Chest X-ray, PA view. Patient: 56 years old, sex F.
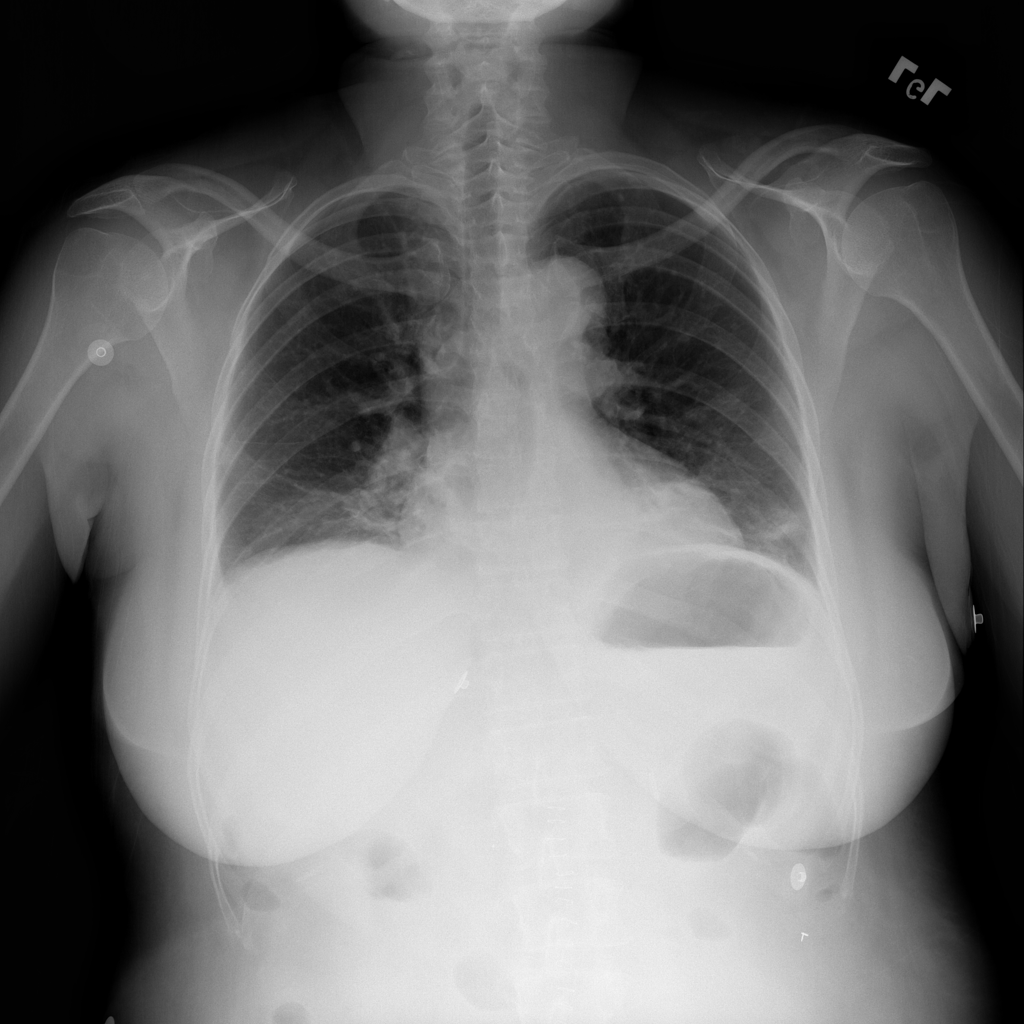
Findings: Atelectasis, Effusion